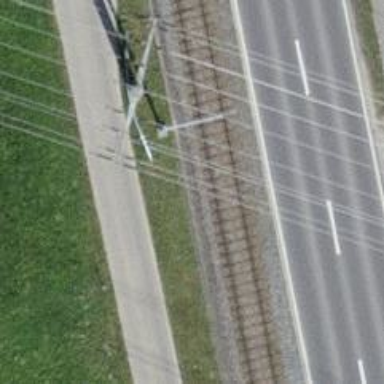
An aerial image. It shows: Power line in the image.